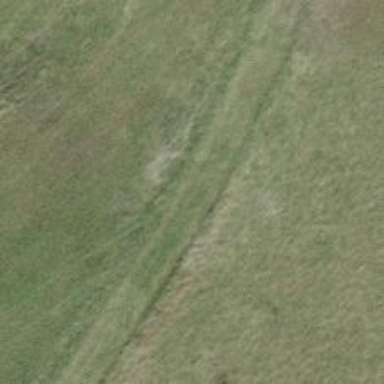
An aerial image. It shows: Grass track with grade4 surface.